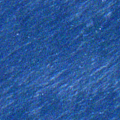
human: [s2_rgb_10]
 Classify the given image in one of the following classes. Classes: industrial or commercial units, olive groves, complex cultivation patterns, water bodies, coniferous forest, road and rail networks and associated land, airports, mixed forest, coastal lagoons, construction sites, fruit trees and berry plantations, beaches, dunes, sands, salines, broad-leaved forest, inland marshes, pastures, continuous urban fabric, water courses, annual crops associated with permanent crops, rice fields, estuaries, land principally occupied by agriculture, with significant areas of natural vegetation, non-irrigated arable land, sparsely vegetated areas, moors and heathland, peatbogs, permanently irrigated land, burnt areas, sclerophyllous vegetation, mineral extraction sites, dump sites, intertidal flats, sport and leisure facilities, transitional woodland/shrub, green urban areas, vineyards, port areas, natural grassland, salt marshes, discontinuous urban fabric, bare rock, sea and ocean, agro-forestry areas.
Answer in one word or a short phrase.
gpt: sea and ocean